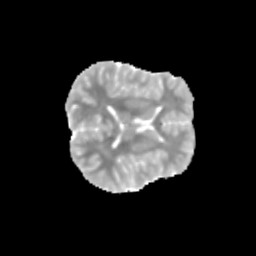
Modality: MD
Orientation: axial
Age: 10
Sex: female
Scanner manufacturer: siemens
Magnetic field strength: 3 T
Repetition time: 3.8 s
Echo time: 0.07 s